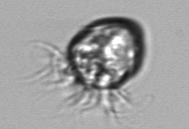
Label: Strombidium_morphotype1